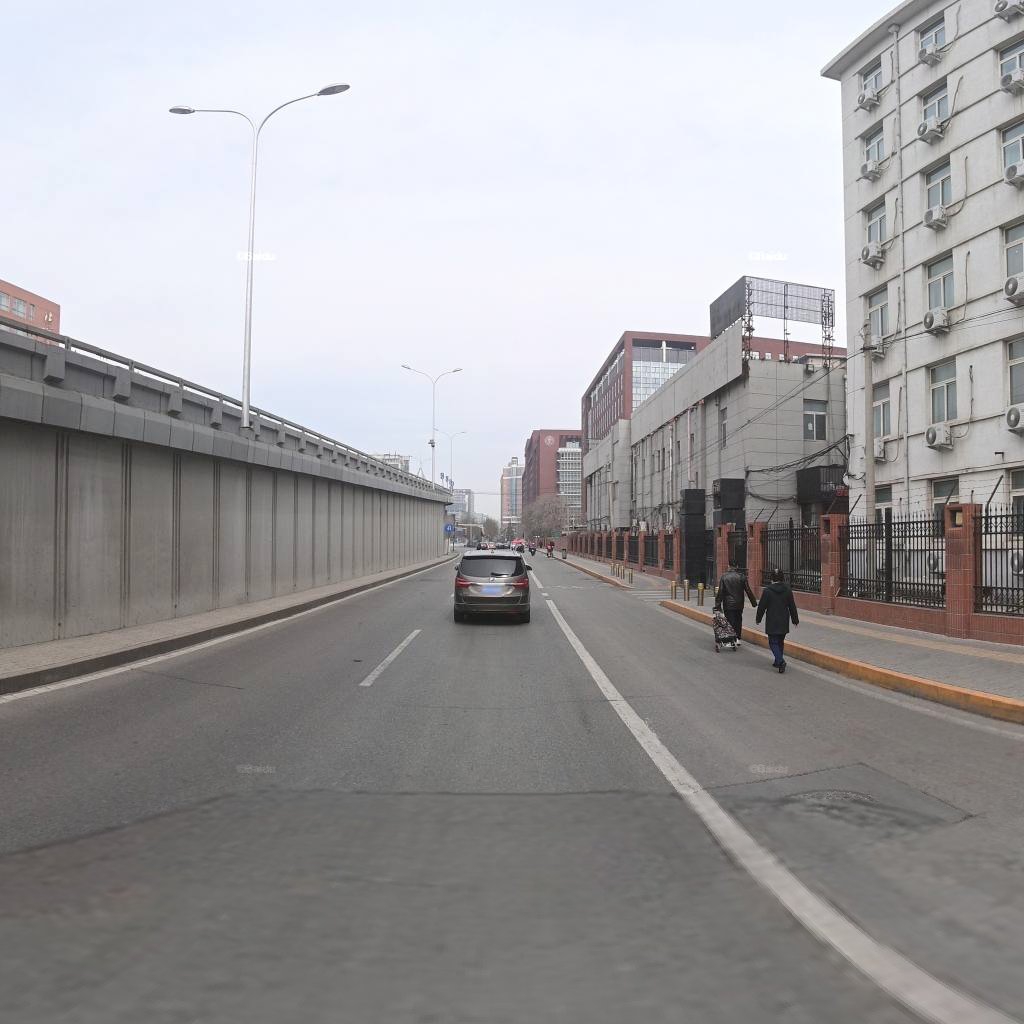
Region: Haidian
Road damage annotations: transverse crack, manhole cover